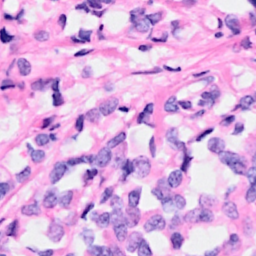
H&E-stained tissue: Breast